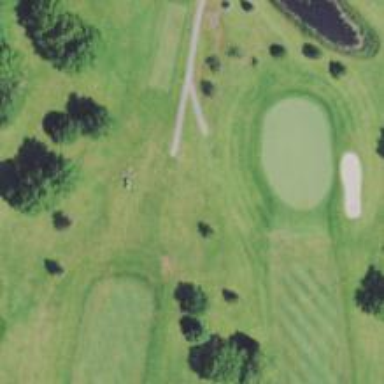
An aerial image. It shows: Pathway for golfing.